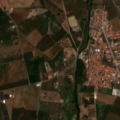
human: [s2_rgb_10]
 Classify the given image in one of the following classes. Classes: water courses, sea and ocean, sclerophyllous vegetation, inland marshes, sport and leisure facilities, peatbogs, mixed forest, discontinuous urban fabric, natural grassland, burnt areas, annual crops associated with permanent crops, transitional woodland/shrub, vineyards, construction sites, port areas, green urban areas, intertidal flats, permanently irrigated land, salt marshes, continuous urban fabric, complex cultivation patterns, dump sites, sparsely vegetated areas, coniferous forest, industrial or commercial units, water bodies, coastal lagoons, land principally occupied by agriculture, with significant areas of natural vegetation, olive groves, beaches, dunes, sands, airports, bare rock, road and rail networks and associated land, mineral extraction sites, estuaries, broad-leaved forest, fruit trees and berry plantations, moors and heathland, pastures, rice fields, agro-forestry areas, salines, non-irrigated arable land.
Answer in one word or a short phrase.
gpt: continuous urban fabric